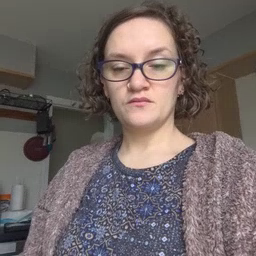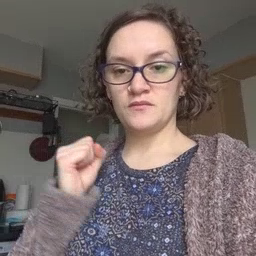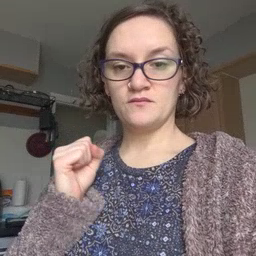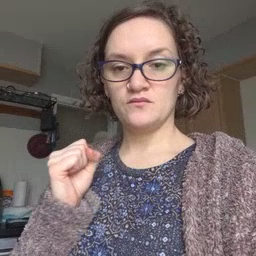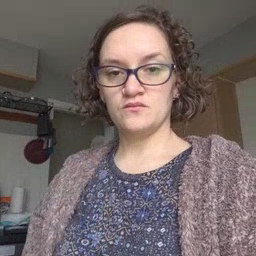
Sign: refrigerator